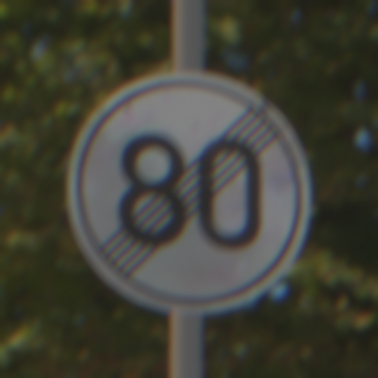
Verkehrszeichen: EndeGeschwindigkeit80
Umgebung: Outdoor, Nature
Tageszeit: MorningAfternoon
Wetter: Clear
Licht: Natural
Jahreszeit: Summer
Kontrast: HighContrast